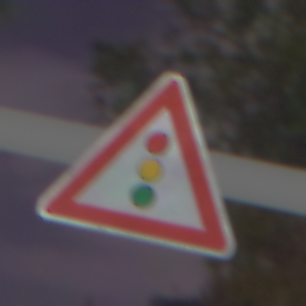
Verkehrszeichen: Lichtzeichenanlage
Umgebung: Outdoor, Suburban
Tageszeit: Night
Wetter: PartlyCloudy
Licht: Artificial
Jahreszeit: NotSpecified
Kontrast: HighContrast